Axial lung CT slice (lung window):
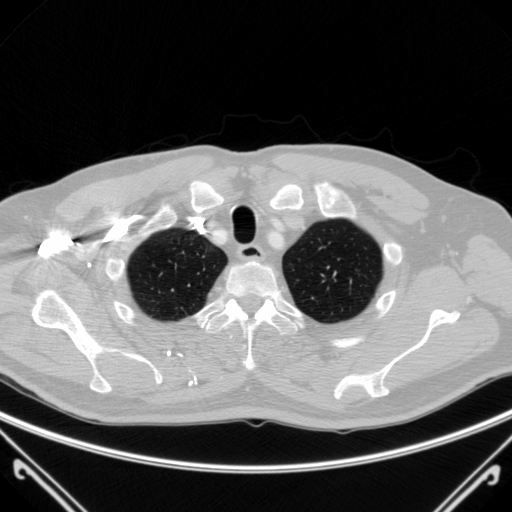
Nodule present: no